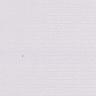
Metastatic tissue present: no